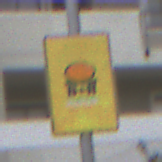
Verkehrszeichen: FahrzeugeMitWassergefaehrdenderLadungOhnePfeilsymbol
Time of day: Midday
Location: Outdoor (Urban)
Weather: Overcast
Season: NotSpecified
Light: Natural